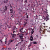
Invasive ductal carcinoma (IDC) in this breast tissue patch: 1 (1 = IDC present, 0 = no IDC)